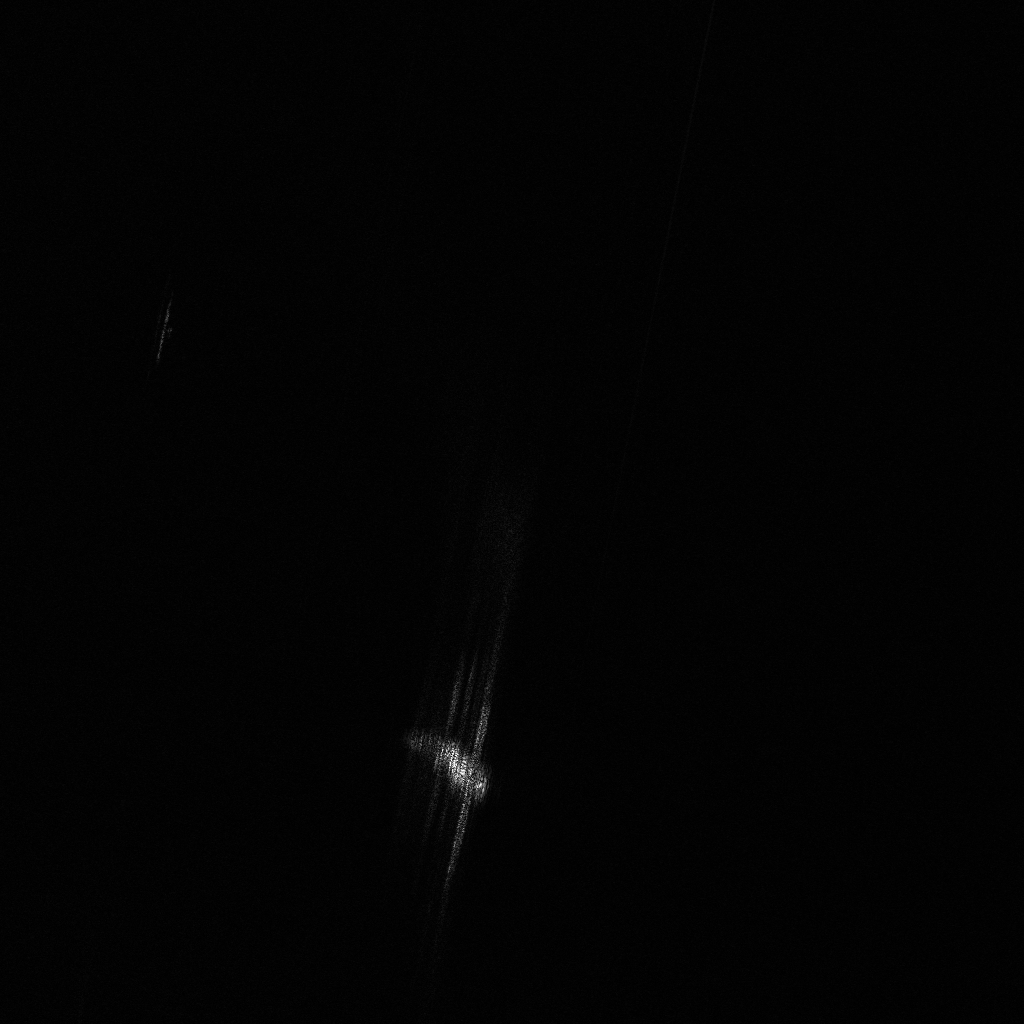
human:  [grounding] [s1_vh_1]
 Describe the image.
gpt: In the satellite image, there is  <ref>1 large container </ref> <box>[[38, 72, 48, 75, 41]]</box> located at bottom.